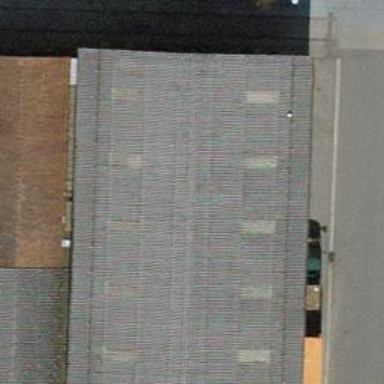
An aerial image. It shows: Gabled warehouse with grey roof and silver walls.